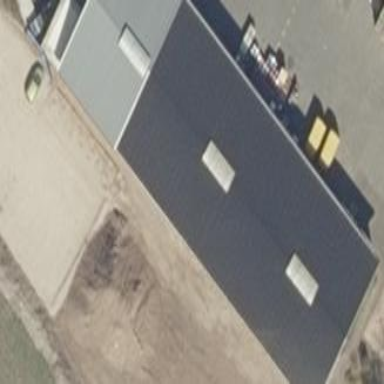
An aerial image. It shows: Commercial building.